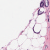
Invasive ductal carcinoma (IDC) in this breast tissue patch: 0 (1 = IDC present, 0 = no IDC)